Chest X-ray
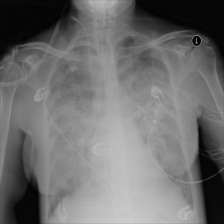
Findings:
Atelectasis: negative
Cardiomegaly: negative
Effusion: negative
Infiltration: positive
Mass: negative
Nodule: negative
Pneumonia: negative
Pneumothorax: negative
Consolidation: negative
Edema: negative
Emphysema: negative
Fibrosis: negative
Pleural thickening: negative
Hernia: negative